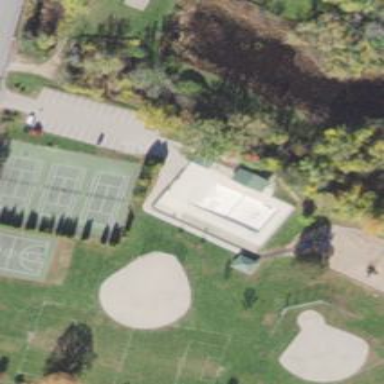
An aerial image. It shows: Tennis court on the leisure land pitch.